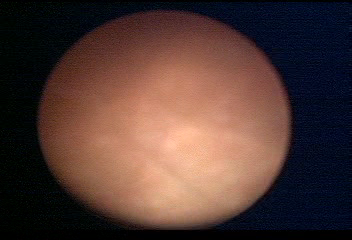
Modality: WLC
Class: Normal mucosa
Bladder cancer association: No